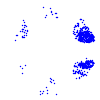
Particle: proton